Question: I am trying to fill a ASP.NET gridview with a webservice and try to do the CRUD operations. I found the link very usefull but I have a problem.
When I try to update row, I can reach the new values, so I can send the new values to webservice and update the database. My problem is that when I click the "edit" link on the row, I enter the new text and then I click the "update" link. Then the grid doesnt get out of the edit mode to read mode, and it displays an error message something like "operation is not supported", it gives the error message in Turkish, so I am not sure what it says in English.

How can I prevent that error message and get out of the edit mode when I click the "update" link ?
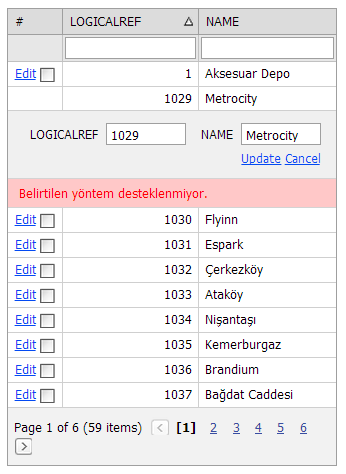
Answer: Editing:
- - - - - - -